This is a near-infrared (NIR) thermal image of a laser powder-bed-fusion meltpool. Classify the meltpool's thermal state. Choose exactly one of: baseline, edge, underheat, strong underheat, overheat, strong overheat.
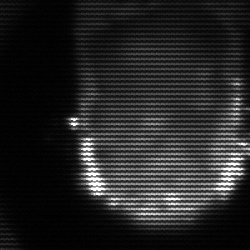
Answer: baseline